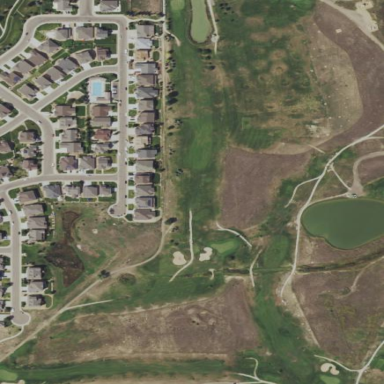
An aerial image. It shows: Golf course surrounded by greenery.